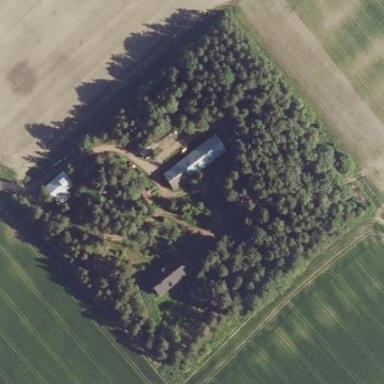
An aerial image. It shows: Farm with farmyard.